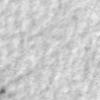
Label: no_change